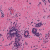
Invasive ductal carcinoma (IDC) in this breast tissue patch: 0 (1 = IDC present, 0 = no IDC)